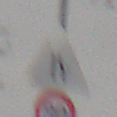
Verkehrszeichen: EinseitigVerengteFahrbahnRechts
Zusatzzeichen unten: Geschwindigkeit80
Umgebung: Outdoor, Nature
Tageszeit: MorningAfternoon
Wetter: Overcast
Licht: Natural
Jahreszeit: Winter
Kontrast: LowContrast